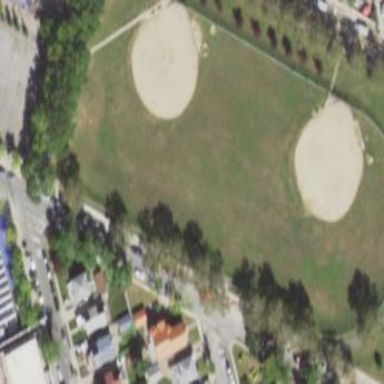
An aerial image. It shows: Baseball pitch for leisure land.